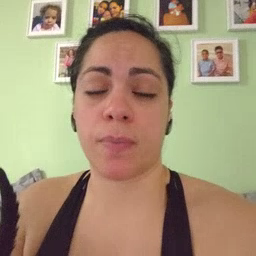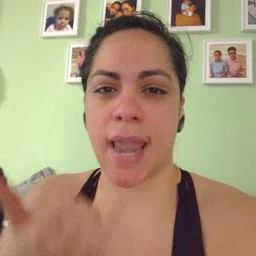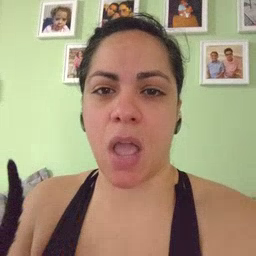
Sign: now